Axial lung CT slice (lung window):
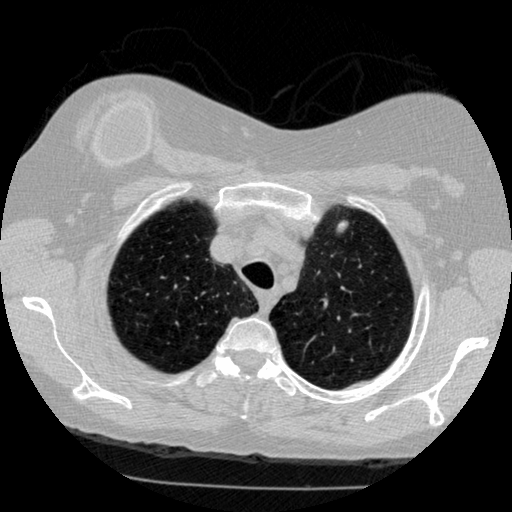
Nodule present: no